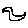
Label: bird